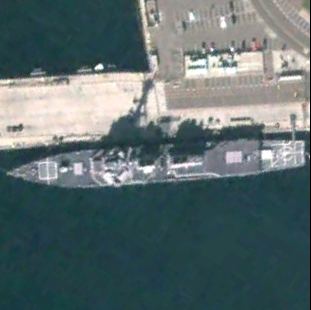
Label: destroyer